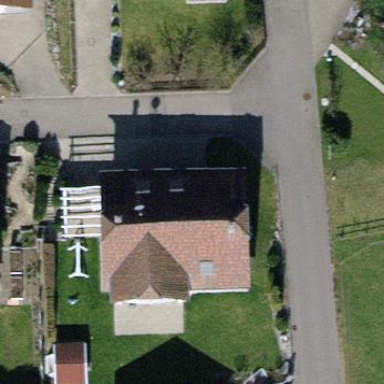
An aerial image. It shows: Detached building with half-hipped roof.